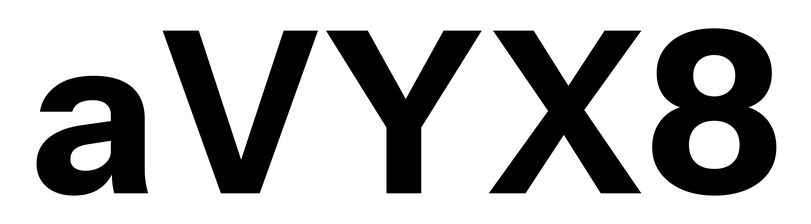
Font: InstrumentSans_Bold